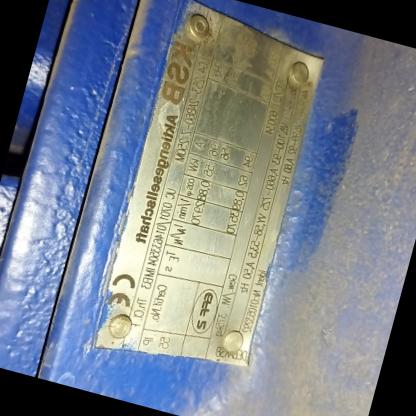
Klasa: tabliczka-znamionowa